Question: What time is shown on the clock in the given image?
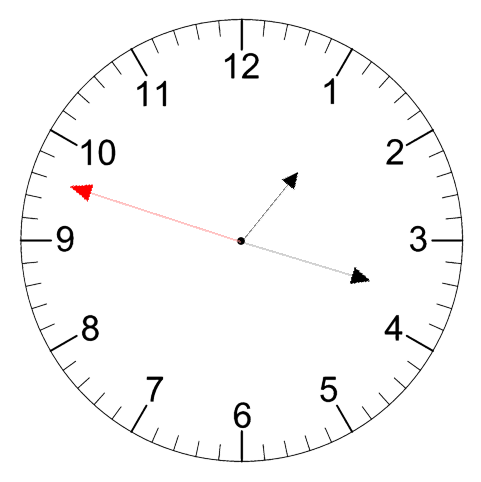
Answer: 01:17:48